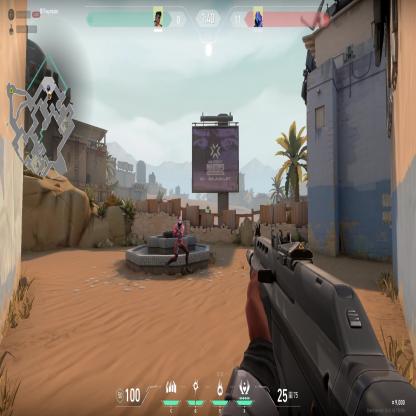
Label: enemy